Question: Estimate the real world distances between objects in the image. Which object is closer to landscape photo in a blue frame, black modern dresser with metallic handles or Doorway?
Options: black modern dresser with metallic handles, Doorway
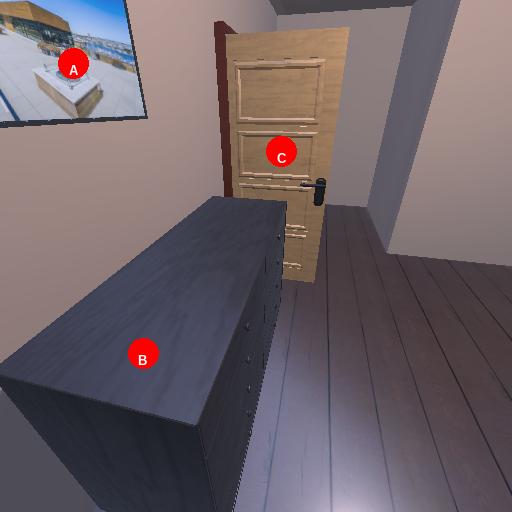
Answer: black modern dresser with metallic handles